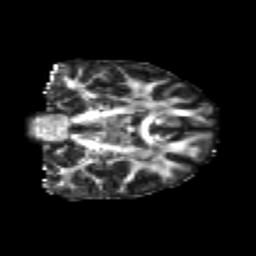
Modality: FA
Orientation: coronal
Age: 20
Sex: female
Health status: healthy
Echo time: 0.074 s